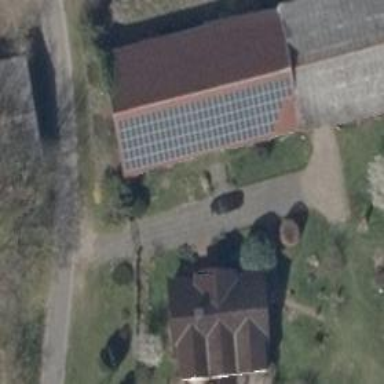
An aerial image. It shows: Small solar photovoltaic panel used as generator to produce electricity.